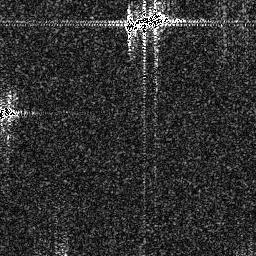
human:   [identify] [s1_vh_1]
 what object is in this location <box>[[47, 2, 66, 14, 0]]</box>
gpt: <ref>1 medium ship at the top</ref>